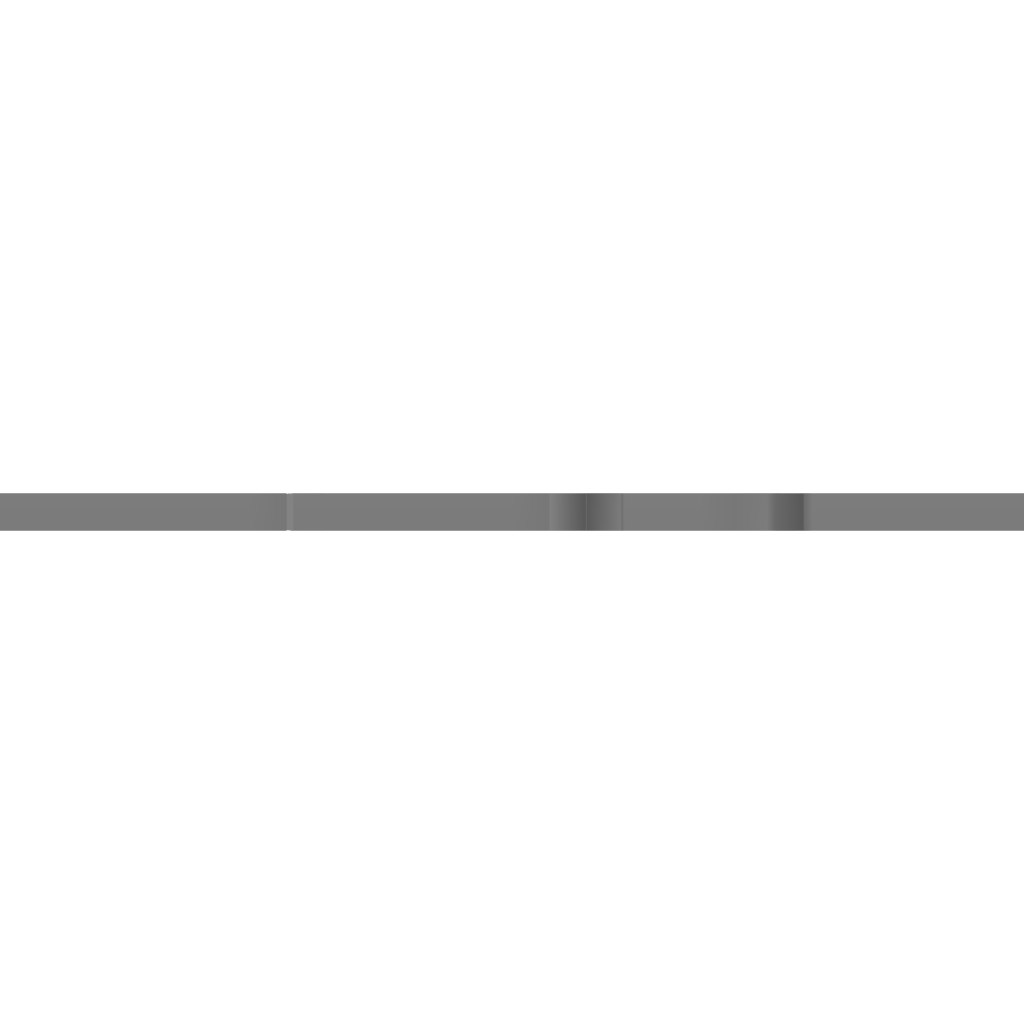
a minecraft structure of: Wall: Cornergate bad low quality